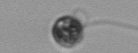
Label: flagellate